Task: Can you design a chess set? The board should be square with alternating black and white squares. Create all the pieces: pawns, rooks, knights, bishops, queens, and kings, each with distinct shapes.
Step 1753:
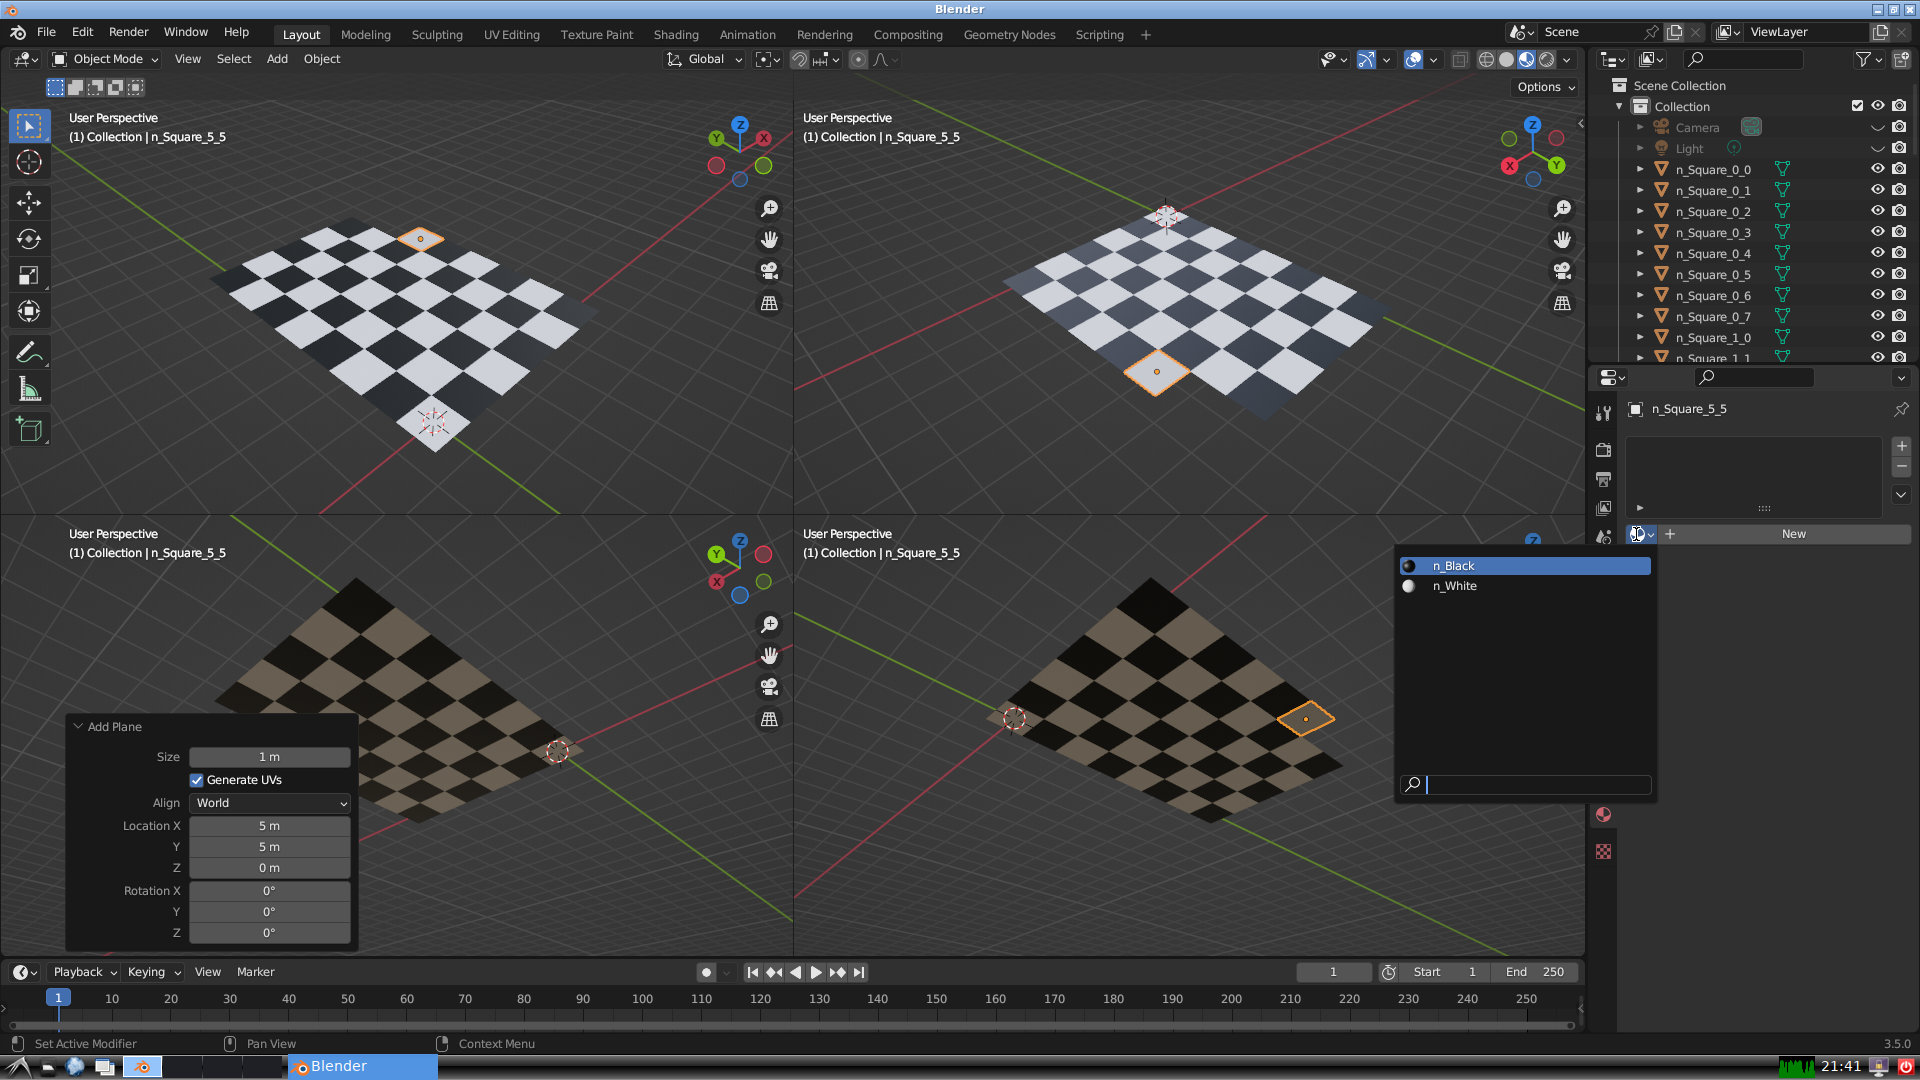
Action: input_text: n_White